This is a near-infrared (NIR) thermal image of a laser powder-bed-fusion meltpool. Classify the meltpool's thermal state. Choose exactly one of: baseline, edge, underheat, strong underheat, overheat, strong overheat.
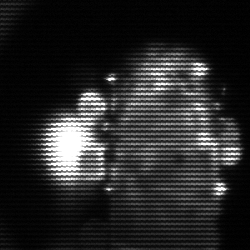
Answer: strong underheat